Field crop: tomato
Growth stage: 2
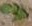
Species: solanum